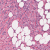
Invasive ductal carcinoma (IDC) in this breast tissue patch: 1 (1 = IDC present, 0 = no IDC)